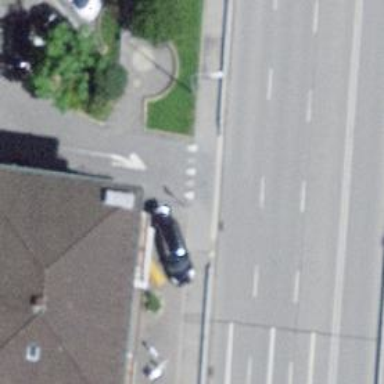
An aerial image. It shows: Residential road with asphalt surface.